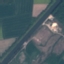
Label: River